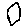
Label: hexagon